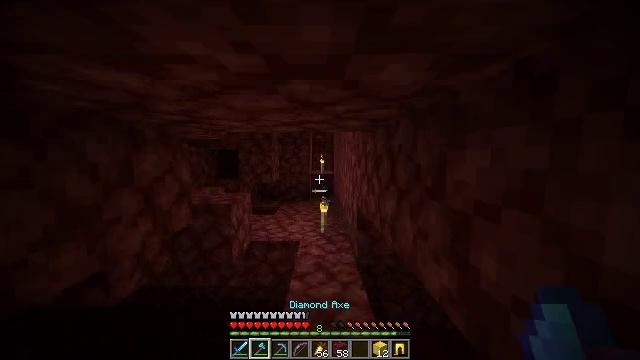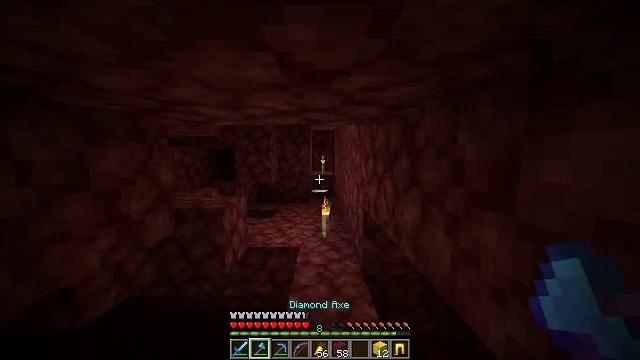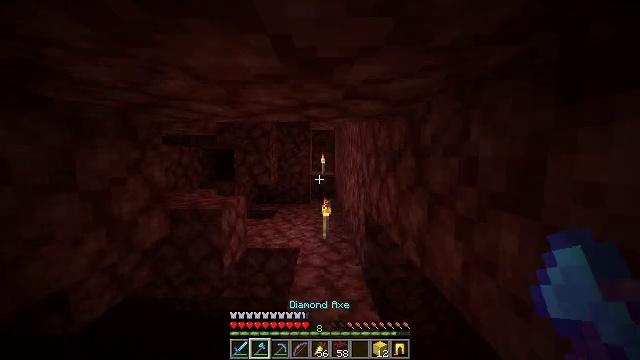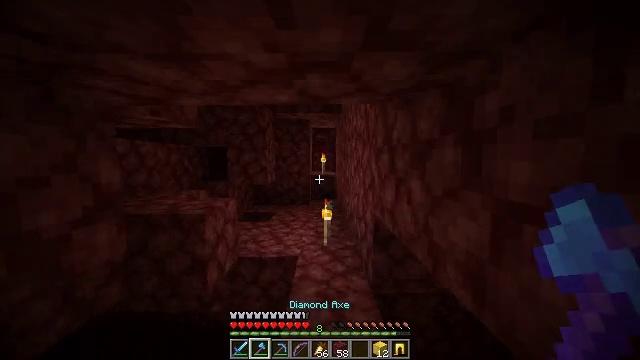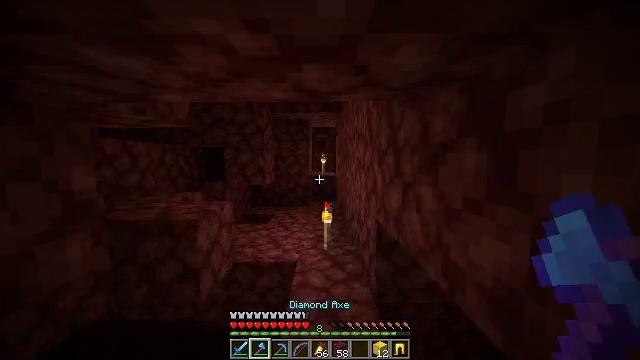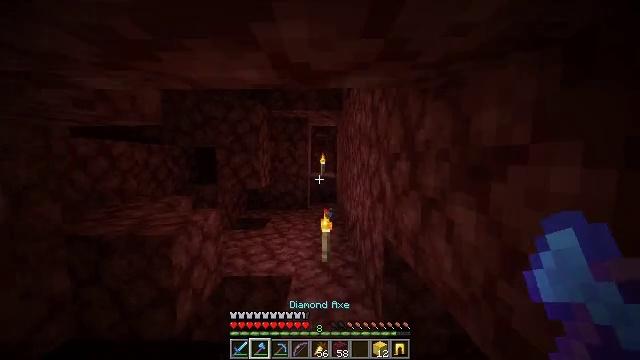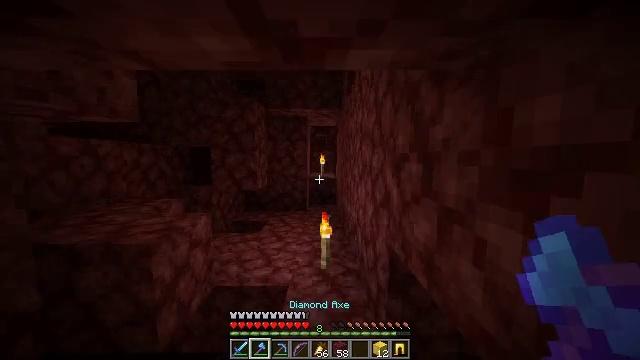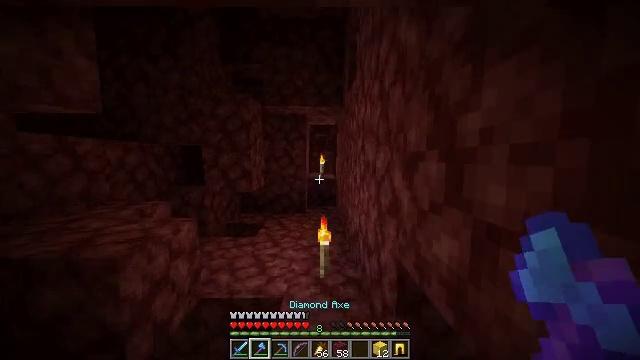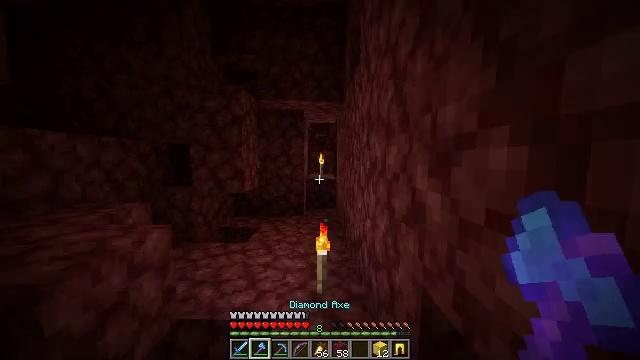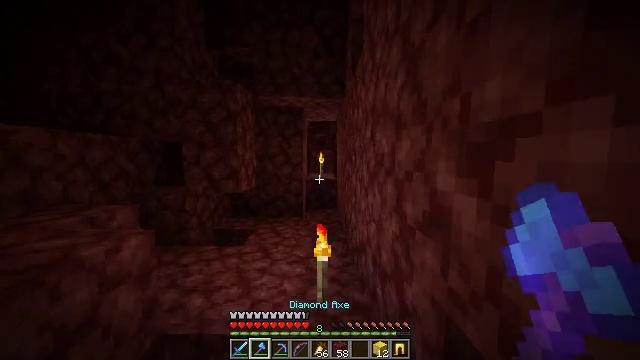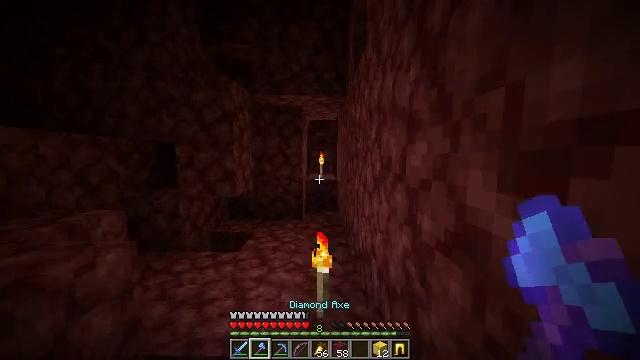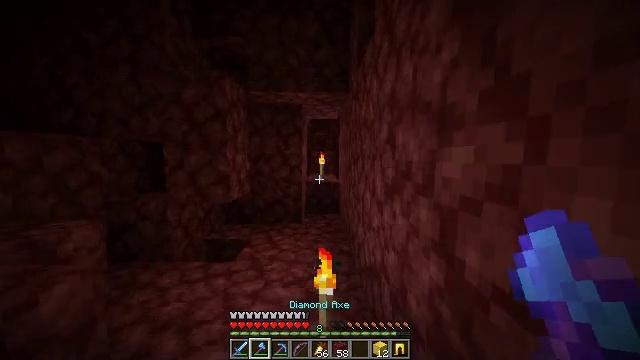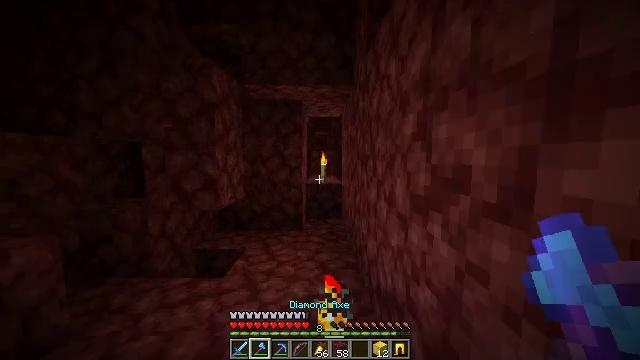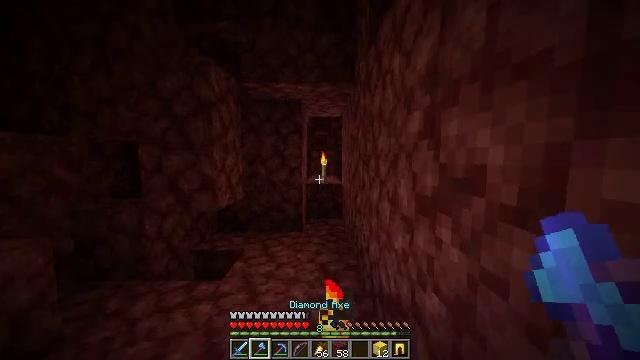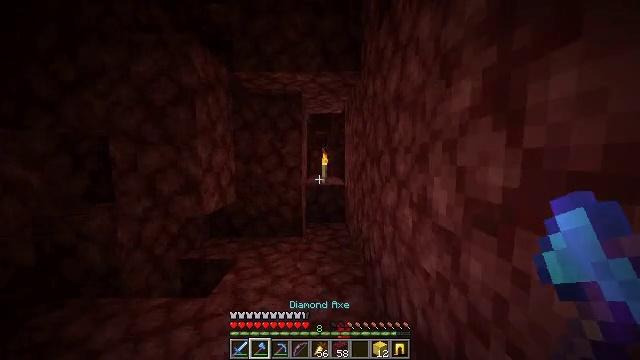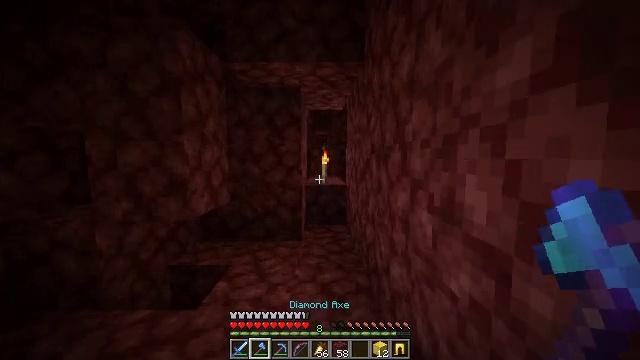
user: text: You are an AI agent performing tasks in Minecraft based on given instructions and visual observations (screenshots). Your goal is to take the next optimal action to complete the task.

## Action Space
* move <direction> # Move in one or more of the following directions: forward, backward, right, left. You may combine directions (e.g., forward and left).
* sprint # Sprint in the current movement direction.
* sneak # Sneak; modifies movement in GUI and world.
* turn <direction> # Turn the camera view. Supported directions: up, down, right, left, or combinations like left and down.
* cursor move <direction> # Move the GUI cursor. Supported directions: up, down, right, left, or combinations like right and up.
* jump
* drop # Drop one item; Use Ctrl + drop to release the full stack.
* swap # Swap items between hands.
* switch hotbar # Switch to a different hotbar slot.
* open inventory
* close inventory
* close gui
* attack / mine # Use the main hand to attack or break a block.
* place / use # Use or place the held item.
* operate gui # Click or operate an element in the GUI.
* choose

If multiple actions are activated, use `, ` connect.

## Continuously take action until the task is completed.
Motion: motion action
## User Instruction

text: Put out the fire.
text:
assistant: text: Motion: move forward, sprint
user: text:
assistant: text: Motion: move forward, sprint
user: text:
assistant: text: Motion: move forward, sprint
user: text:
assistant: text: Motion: move forward, sprint
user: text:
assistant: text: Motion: move forward, sprint
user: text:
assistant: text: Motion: move forward, sprint
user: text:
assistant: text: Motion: move forward, sprint
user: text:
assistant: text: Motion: move forward, sprint
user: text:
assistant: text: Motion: move forward, sprint
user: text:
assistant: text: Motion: move forward, sprint
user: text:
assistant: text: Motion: move forward, sprint
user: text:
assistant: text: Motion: move forward, sprint
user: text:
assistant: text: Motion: move forward, sprint
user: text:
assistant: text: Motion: move forward, sprint
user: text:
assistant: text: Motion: move forward, sprint
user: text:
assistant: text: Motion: move forward, sprint
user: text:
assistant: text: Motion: move forward, sprint
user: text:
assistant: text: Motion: move forward, sprint
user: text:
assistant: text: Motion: move forward, sprint
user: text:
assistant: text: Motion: move forward, sprint
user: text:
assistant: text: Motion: move forward, sprint
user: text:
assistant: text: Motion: move forward, sprint, turn right
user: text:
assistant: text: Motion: move forward, sprint
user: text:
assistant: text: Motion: move forward, sprint
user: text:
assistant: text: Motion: move forward, sprint, turn down
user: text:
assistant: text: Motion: move forward, sprint, turn down
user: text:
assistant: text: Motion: move forward, sprint
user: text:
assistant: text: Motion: move forward, sprint, turn down
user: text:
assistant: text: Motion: move forward, sprint
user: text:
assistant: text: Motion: move forward, sprint